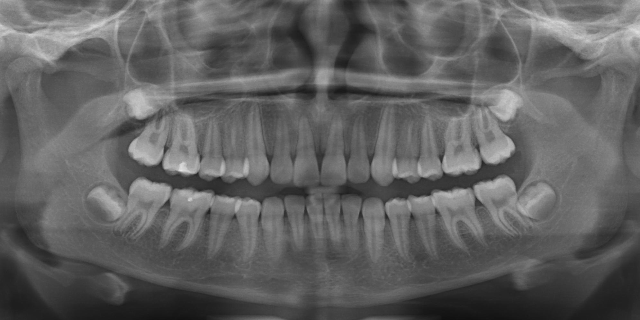
adult